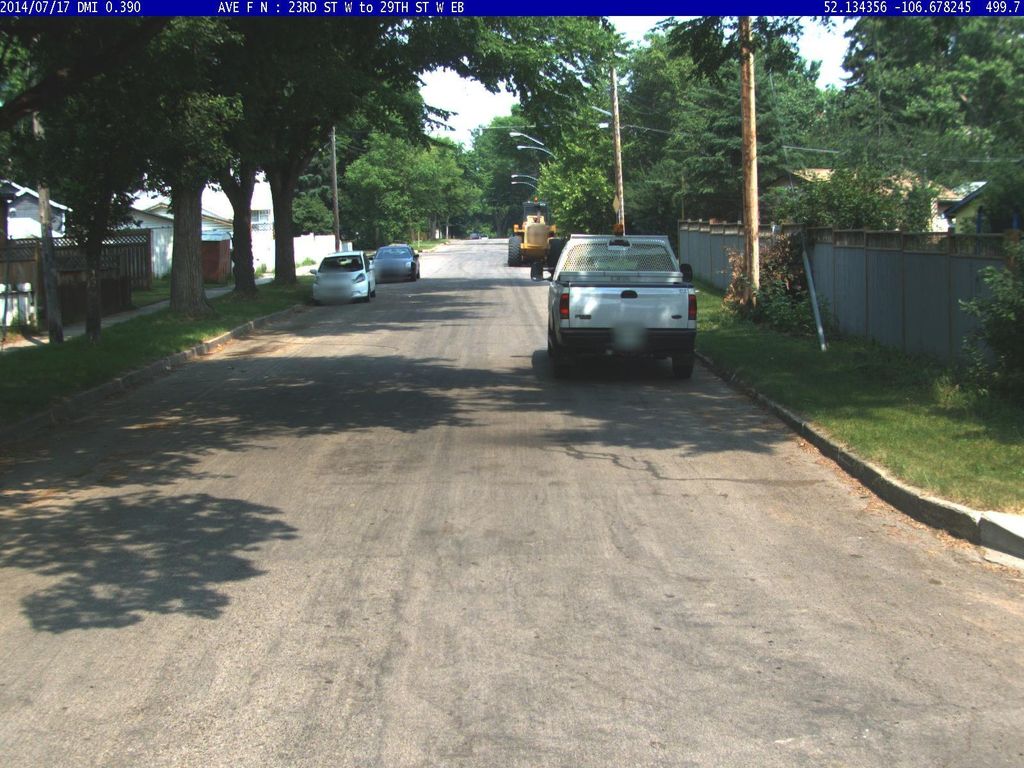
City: saskatoon